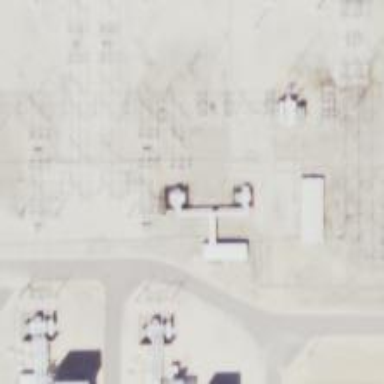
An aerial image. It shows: Switch for power supply.